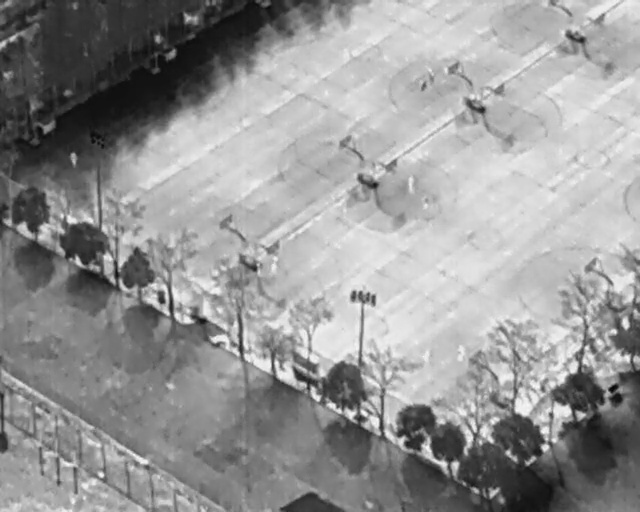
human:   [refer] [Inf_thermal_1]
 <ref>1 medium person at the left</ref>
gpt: <box>[[9, 29, 12, 31, 2]]</box>